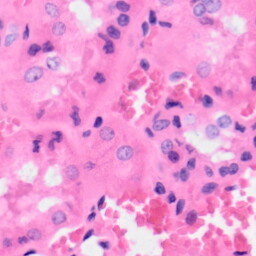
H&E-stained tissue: Kidney